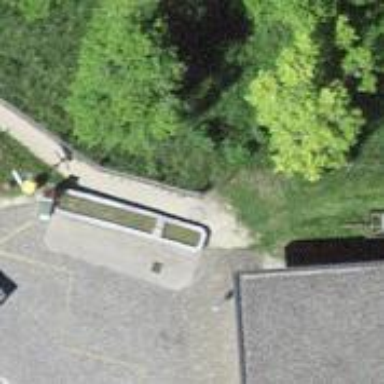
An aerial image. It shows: Beautiful fountain.